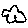
Label: cloud